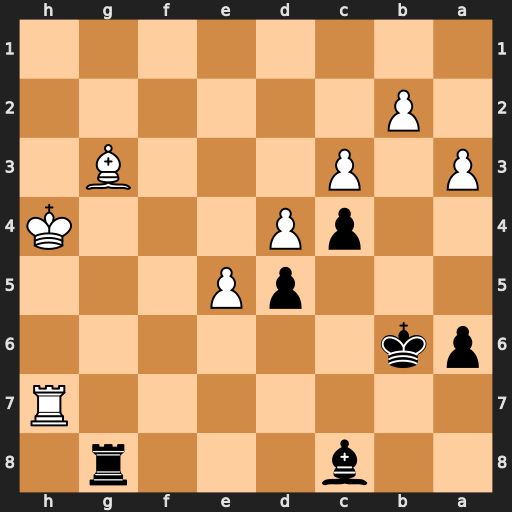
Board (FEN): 2b3r1/7R/pk6/3pP3/2pP3K/P1P3B1/1P6/8
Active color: b
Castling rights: -
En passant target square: -
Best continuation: Rg4+ Kh5 Rxg3